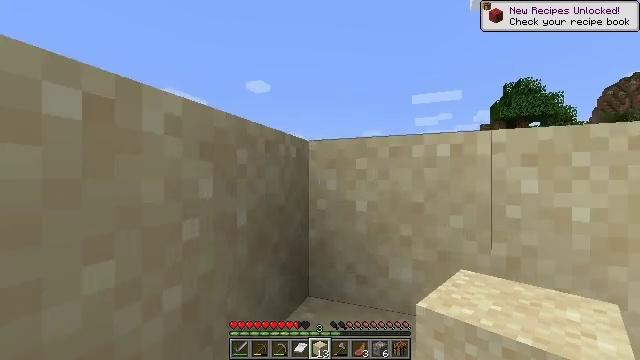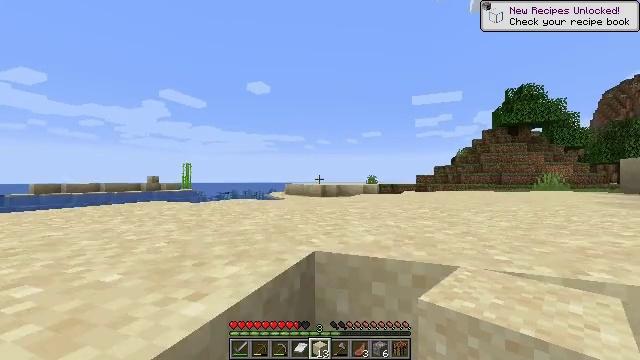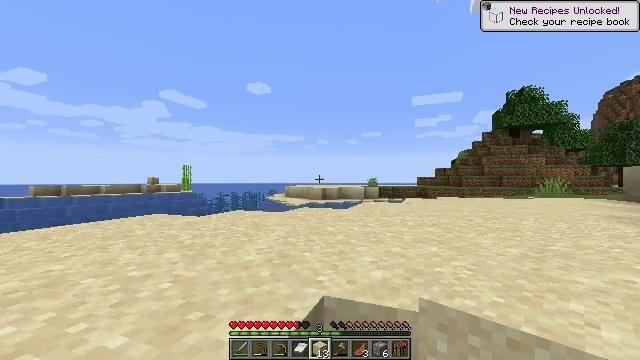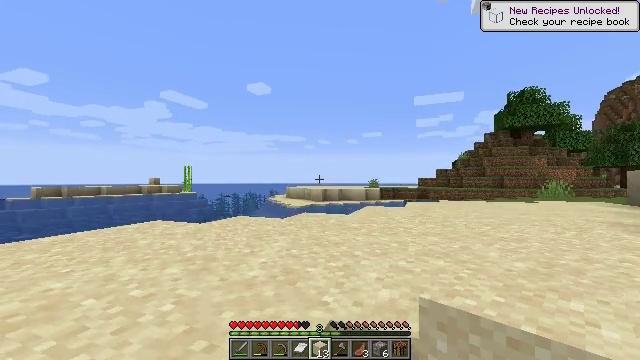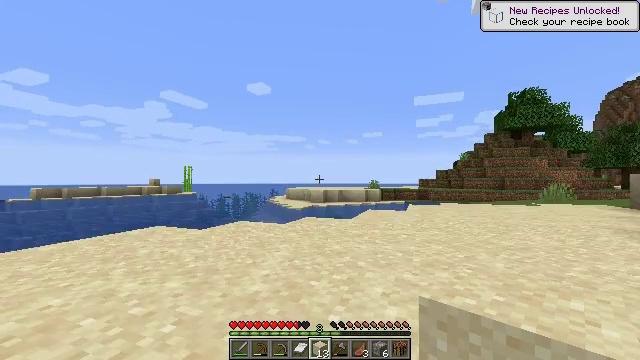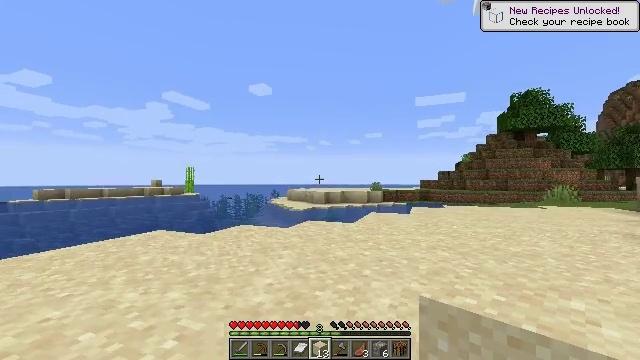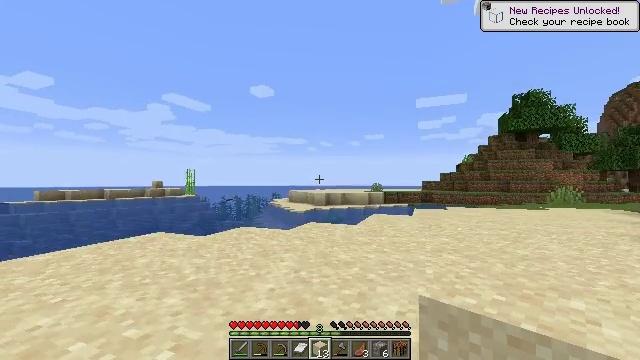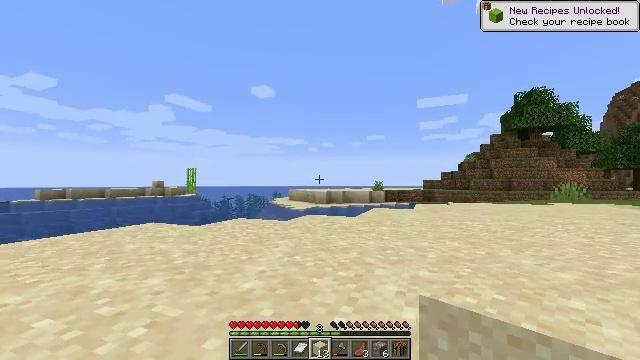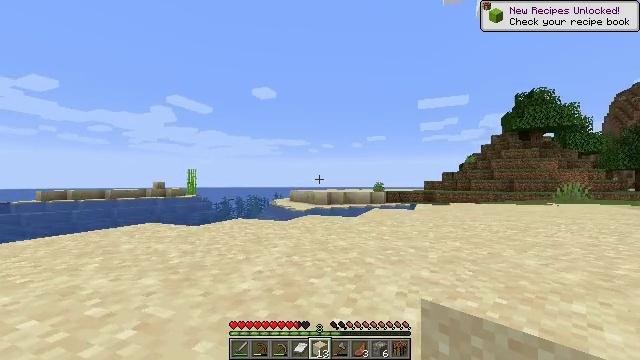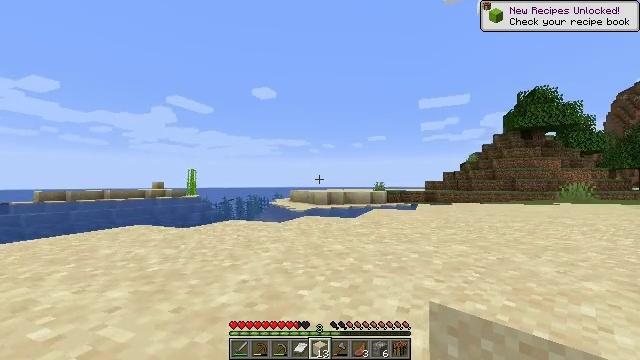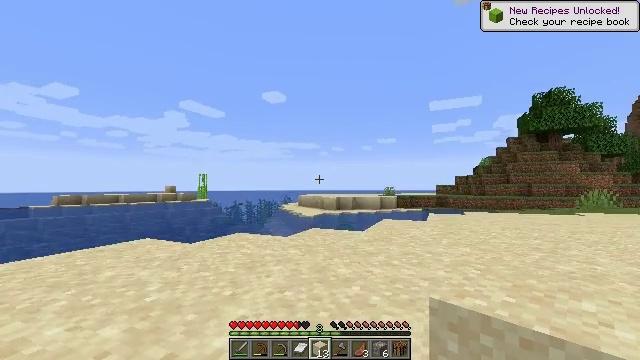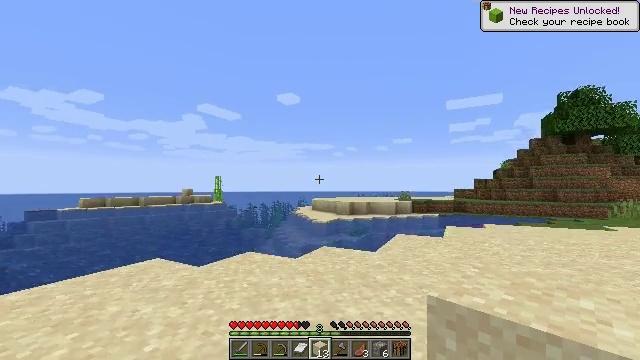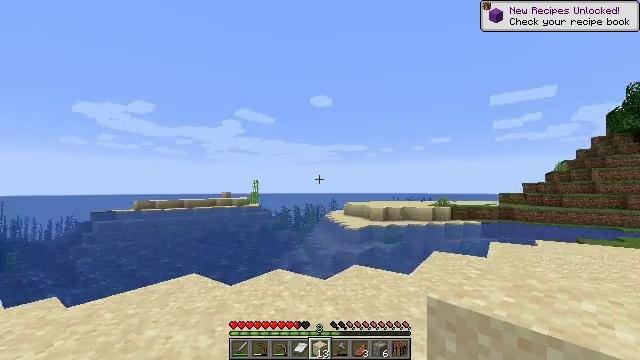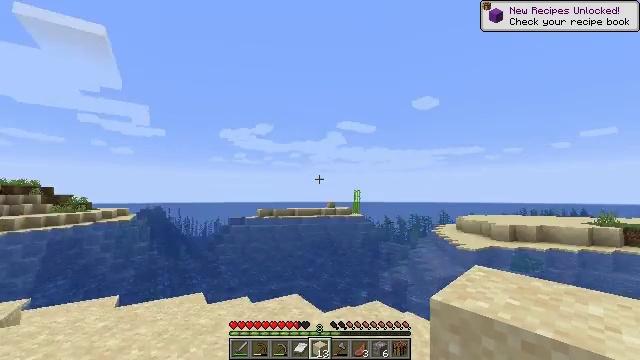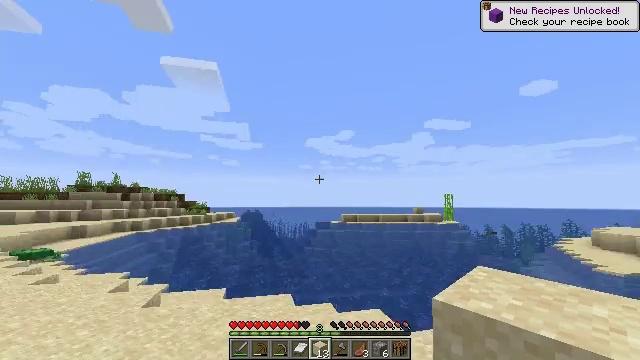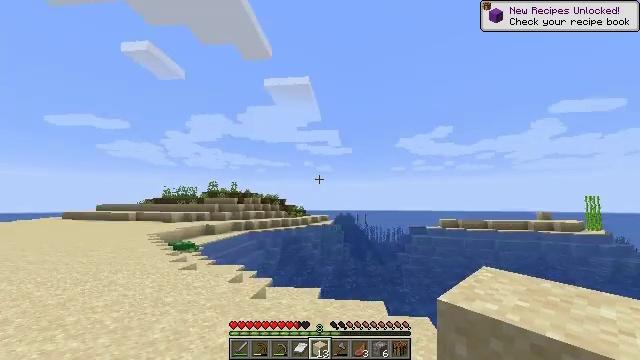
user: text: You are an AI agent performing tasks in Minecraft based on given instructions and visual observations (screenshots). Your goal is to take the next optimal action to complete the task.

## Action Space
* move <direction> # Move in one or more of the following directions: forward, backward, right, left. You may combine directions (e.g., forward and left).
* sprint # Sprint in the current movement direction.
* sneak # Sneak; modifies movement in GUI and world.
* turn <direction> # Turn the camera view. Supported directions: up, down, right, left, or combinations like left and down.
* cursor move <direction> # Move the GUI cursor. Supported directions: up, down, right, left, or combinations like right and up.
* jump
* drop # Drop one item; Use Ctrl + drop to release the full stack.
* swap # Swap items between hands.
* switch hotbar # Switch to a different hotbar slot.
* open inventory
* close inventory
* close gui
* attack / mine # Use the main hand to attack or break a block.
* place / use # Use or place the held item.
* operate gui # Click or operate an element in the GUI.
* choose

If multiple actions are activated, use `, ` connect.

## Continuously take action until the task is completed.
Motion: motion action
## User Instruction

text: Mine the sugar cane near rivers.
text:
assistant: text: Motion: move forward, jump
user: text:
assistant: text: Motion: move forward, jump
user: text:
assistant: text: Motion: move forward, jump
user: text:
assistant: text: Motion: move forward, jump
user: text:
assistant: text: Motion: move forward, jump
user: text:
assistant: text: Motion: move forward, jump
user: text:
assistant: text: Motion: move forward, jump
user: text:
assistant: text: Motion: move forward, jump
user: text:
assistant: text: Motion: move forward, jump
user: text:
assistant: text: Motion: move forward, turn left, jump
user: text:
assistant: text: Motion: move forward, turn left, jump
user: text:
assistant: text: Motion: move forward, turn left, jump
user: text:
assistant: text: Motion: move forward, turn left and up, jump
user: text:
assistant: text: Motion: move forward, turn left and up, jump
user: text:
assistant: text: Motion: move forward, turn left, jump
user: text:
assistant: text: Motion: move forward, turn left, jump
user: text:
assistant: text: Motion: move forward, turn left, jump
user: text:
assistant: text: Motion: move forward, turn left, jump
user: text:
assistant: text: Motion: move forward, turn left, jump
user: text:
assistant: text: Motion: move forward, turn left, jump
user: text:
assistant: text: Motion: move forward, turn left
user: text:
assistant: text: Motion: move forward, turn left
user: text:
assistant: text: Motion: move forward, turn left
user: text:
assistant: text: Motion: move forward, turn left
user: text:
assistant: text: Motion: move forward, turn left
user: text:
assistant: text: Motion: move forward, turn left
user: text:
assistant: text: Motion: move forward, turn left
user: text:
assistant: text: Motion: move forward, turn left
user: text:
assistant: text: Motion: move forward, turn left
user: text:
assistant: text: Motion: move forward